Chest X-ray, AP view. Patient: 20 years old, sex F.
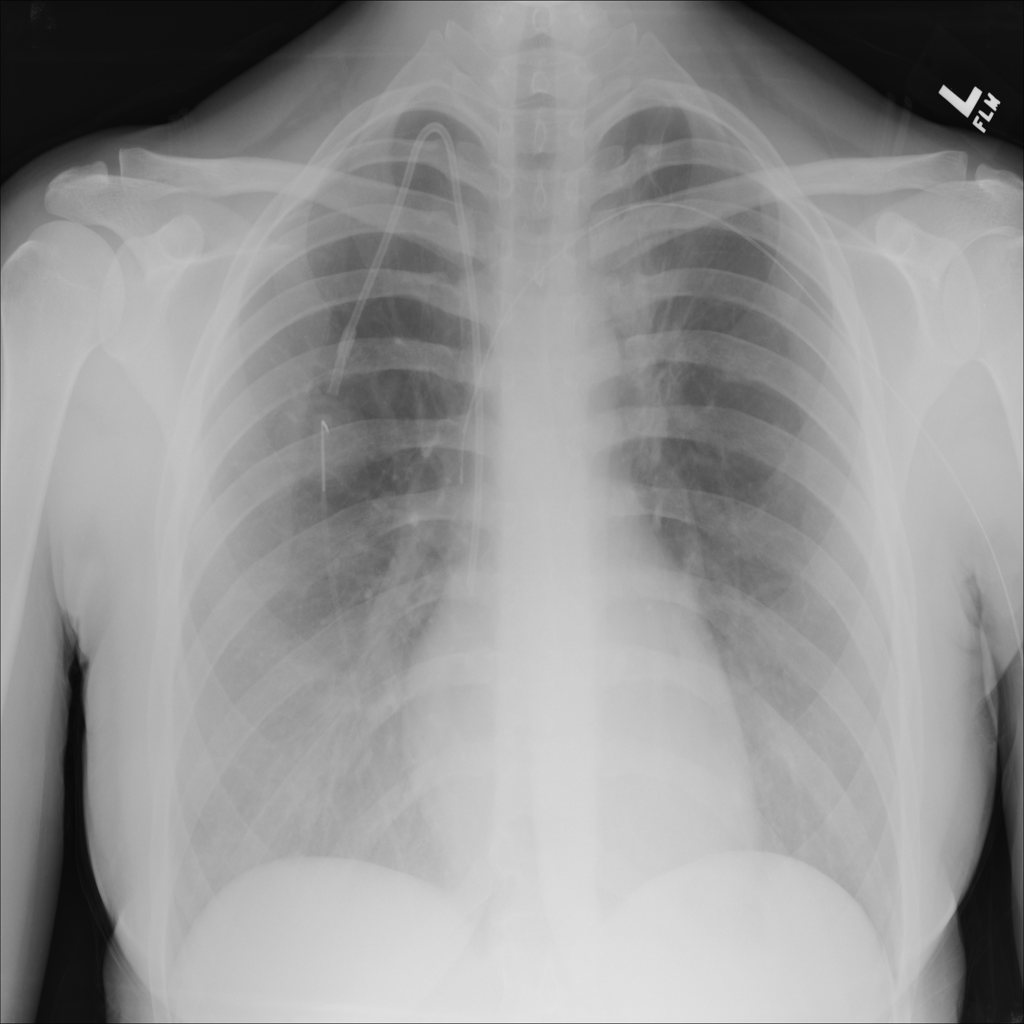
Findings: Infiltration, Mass